Interaction volume radius: 5 \u00c5
Interaction volume height: 25 \u00c5
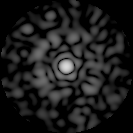
Disorder parameter: 0.8522